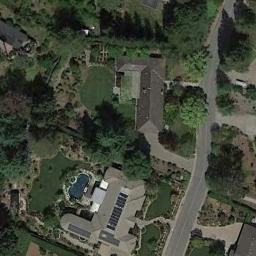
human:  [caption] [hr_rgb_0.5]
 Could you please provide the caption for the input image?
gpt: There are several houses of different sizes and many green trees in a sparse residential area, And a road .

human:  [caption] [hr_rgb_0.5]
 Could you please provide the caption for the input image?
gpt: There is a road next to the sparse residential .

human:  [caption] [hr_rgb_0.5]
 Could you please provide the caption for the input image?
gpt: The sparse residential is on the grass next to some trees and a road .

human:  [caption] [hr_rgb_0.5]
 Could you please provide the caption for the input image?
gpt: There are blocks of residential areas between the jungles .

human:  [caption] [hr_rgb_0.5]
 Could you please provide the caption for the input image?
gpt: A sparse residential area with some green trees and several buildings .